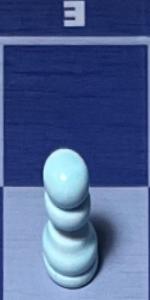
Label: Pawn_White